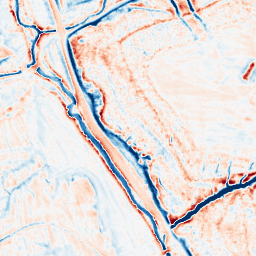
Category: edge_preserving
Decomposition family: anisotropic_diffusion
Decomposition parameters: iterations: 50
kappa: 30
gamma: 0.1
Upsampling method: linear_exact
Upsampling parameters: scale: 8
Upsampling scale: 8